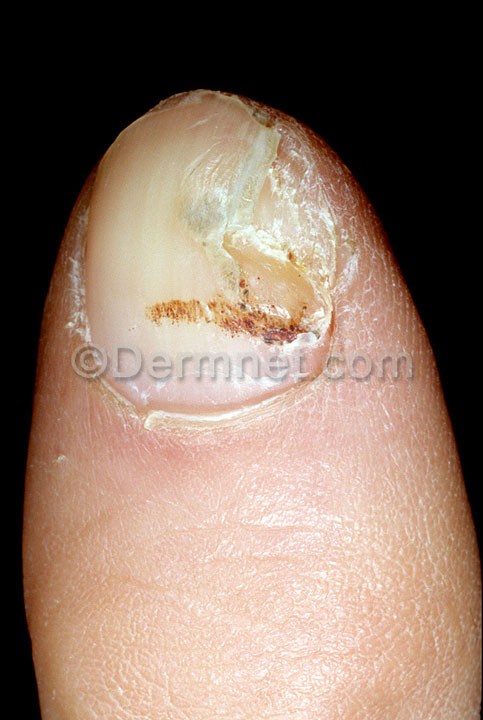
Disease: Nail Fungus and other Nail Disease